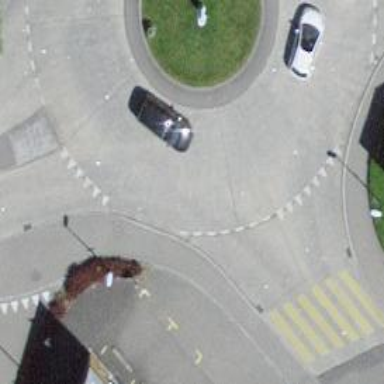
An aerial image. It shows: Secondary road made of asphalt leading to roundabout.